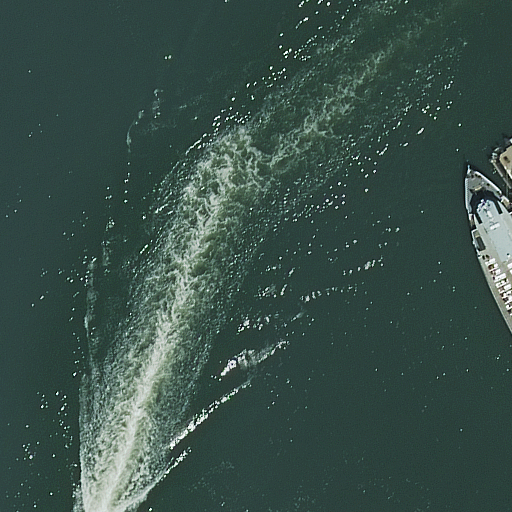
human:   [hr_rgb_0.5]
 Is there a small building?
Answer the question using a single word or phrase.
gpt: no

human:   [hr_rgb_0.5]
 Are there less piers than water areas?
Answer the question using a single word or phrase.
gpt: no

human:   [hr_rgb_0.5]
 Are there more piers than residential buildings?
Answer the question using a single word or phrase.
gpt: yes

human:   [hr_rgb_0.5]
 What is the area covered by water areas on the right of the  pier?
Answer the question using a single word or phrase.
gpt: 0m2

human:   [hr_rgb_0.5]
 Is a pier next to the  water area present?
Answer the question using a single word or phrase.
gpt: yes

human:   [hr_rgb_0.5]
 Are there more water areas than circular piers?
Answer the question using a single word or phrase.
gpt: yes

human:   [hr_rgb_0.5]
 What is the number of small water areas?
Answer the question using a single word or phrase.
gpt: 0

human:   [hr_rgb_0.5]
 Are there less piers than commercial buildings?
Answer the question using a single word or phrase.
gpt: no

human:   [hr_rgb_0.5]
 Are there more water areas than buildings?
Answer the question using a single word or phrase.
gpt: yes

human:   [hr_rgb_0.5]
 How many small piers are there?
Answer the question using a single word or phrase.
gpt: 0

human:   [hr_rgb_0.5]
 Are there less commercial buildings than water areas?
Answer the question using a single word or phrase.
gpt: yes

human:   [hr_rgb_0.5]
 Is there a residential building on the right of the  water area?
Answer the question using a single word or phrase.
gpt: no

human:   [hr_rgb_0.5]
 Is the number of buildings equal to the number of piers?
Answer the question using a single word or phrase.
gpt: no

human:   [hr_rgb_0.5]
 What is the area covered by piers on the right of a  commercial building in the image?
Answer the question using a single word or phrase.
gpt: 0m2

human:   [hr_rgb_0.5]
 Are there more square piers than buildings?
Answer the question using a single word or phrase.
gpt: no

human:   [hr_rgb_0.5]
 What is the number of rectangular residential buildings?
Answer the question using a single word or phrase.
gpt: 0

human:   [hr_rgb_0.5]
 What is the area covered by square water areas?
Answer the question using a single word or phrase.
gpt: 0m2

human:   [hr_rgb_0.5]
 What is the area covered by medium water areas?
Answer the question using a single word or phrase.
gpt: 0m2

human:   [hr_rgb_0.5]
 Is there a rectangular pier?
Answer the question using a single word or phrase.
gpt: no

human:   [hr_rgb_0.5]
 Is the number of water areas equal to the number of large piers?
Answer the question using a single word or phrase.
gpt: yes

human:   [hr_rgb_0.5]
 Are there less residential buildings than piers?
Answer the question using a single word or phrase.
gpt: yes

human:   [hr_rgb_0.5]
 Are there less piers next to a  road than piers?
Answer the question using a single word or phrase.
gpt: yes

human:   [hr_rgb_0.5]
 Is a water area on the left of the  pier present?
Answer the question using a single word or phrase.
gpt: yes

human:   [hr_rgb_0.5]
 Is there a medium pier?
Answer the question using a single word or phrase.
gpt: no

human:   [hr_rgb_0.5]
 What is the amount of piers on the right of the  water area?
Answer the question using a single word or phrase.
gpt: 1

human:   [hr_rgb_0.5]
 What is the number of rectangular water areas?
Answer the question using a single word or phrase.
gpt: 1

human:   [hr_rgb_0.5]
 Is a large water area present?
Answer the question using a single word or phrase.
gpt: yes

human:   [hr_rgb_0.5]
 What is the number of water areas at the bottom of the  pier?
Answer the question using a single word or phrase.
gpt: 0

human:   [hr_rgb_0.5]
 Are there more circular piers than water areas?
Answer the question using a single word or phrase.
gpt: no

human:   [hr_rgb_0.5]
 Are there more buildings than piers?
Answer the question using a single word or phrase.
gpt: no

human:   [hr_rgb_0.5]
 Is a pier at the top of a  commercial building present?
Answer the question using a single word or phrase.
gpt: no

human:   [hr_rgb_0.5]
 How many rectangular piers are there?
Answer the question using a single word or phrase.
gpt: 0

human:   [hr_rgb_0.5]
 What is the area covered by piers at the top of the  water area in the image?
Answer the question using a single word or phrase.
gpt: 0m2

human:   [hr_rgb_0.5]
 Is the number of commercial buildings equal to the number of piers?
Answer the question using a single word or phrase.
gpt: no

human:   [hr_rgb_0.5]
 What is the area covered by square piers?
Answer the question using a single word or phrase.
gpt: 0m2

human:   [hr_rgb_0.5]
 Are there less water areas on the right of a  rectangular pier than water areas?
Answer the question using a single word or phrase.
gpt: yes